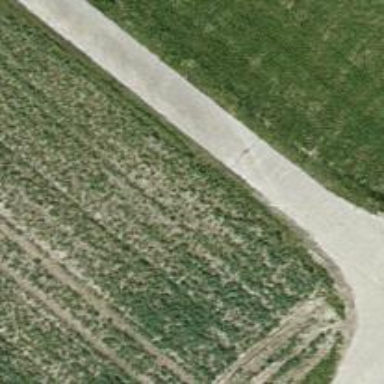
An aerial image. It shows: Concrete track with grade1 quality.